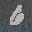
Label: 6